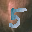
Label: 5